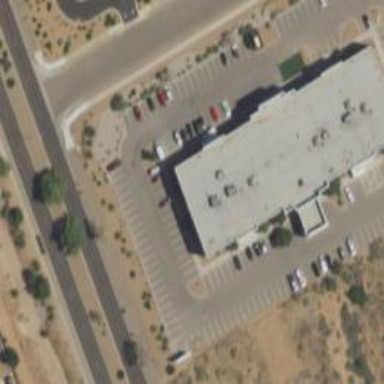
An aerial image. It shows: Clinic.